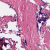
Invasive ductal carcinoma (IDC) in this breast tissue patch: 0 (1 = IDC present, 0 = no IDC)